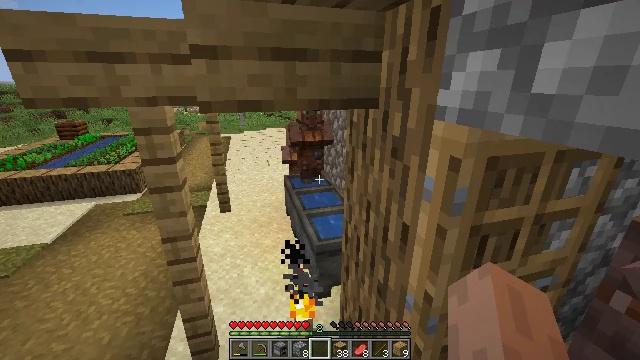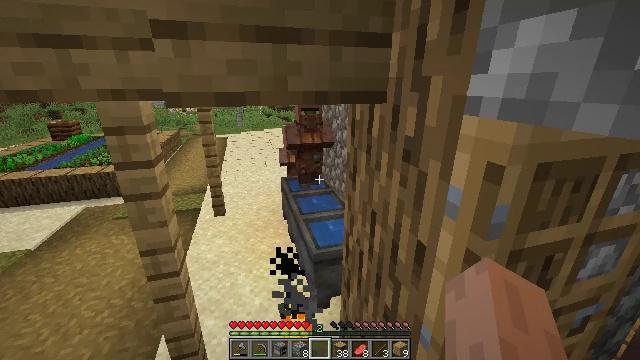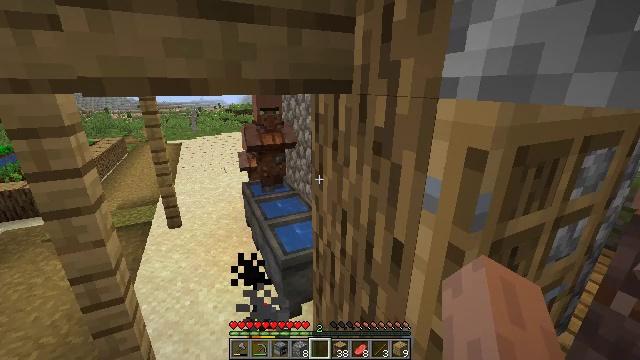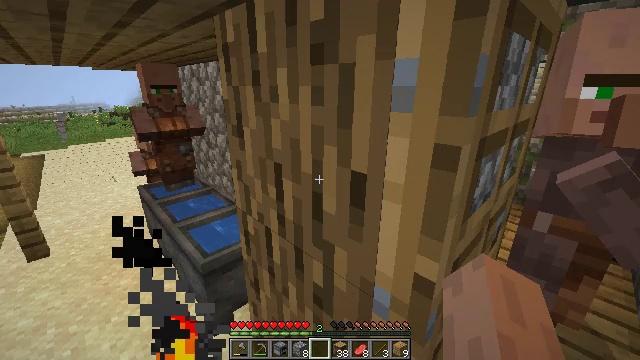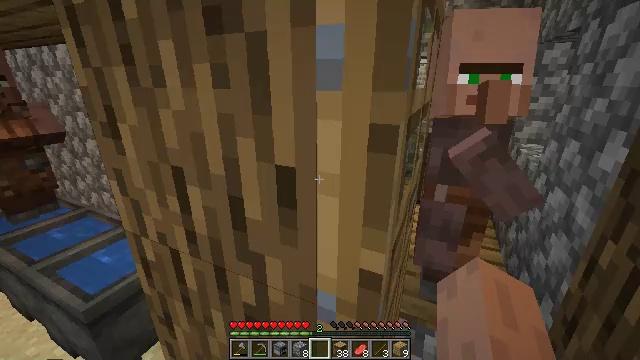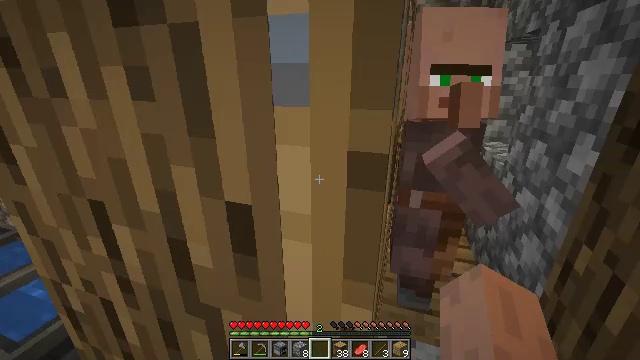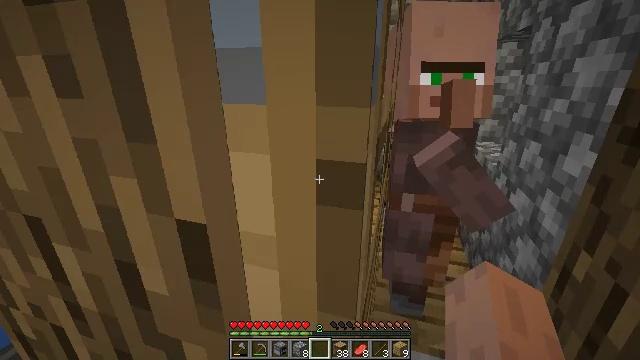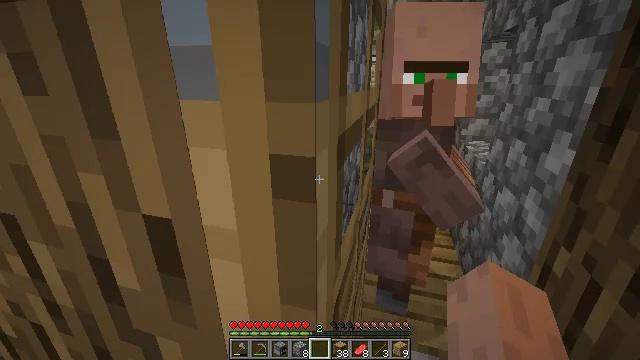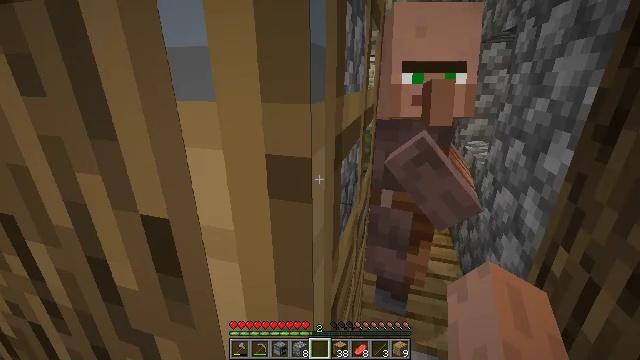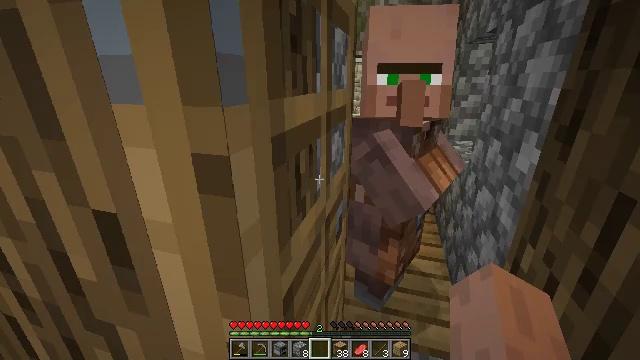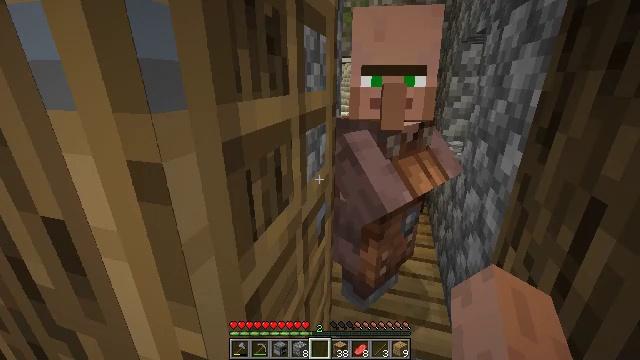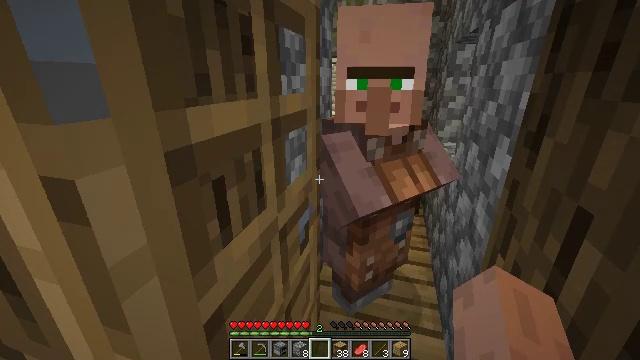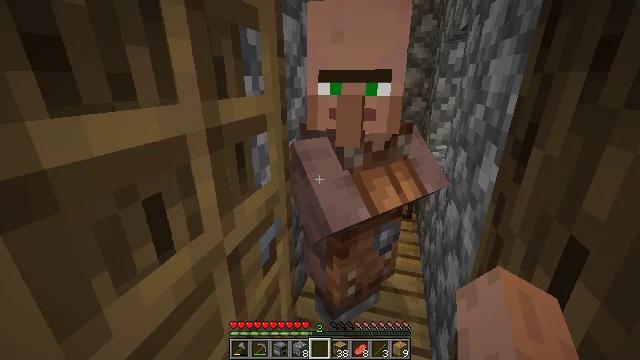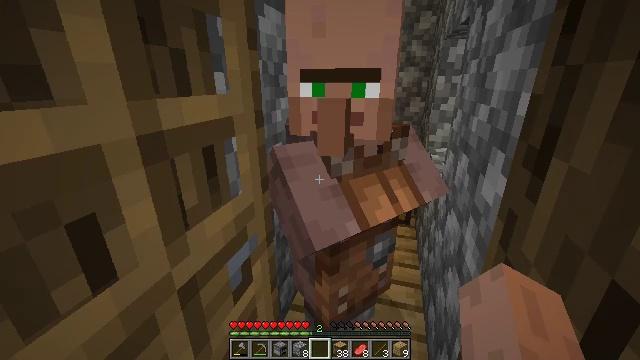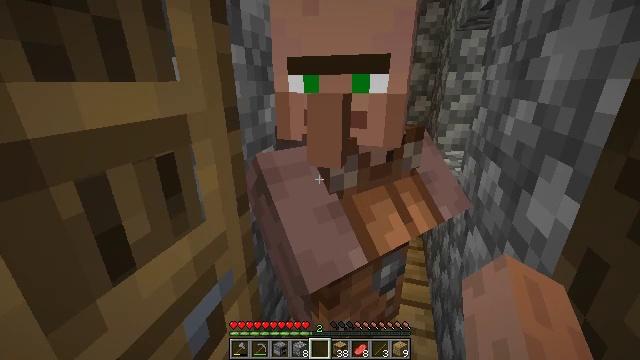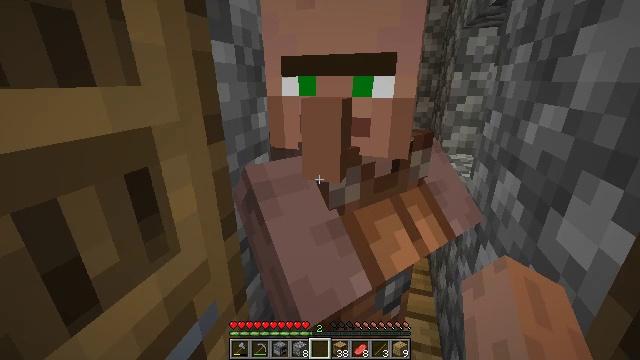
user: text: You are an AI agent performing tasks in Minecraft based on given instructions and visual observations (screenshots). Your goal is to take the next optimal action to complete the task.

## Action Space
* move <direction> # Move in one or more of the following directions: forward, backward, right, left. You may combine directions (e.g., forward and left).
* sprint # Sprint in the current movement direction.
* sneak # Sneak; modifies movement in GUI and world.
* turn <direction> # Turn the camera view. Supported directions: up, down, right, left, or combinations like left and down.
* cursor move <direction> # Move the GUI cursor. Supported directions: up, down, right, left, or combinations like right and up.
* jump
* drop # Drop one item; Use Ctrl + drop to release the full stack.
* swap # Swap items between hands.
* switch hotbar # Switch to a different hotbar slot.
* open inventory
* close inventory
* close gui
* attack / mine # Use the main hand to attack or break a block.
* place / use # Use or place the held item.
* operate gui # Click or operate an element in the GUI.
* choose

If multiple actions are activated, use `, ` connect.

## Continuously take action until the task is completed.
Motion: motion action
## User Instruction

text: Break the chest to retrieve items inside.
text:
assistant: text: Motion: move forward
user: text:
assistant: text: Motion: move forward, turn right
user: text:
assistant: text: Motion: move forward, turn right
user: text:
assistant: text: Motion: move forward and move right, turn right
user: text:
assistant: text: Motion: move forward and move right, turn right
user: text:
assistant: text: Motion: move forward and move right, turn right
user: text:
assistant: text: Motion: move forward and move right
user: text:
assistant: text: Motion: move forward and move right
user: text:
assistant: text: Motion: move forward and move right
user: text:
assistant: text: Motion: move forward and move right
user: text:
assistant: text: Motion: move forward and move right
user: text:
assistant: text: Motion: move forward and move right
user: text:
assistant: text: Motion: move forward
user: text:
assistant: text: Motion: move forward
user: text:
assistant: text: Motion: move forward
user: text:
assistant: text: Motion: move forward
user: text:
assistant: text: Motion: move forward
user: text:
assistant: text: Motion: move forward
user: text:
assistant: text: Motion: move forward and move right
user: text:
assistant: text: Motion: move forward and move right, turn left
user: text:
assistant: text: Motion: move forward and move right, turn left
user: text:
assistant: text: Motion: move forward and move right, turn left
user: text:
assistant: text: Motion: move forward and move right, turn left and down
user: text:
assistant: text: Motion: move forward and move right, turn left
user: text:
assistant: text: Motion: move forward and move right, turn left and down
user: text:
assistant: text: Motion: move forward and move right, turn left and down
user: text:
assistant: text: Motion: move forward and move right, turn left
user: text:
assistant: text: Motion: turn left and up
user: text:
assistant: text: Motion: turn left and up
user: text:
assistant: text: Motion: turn left and up